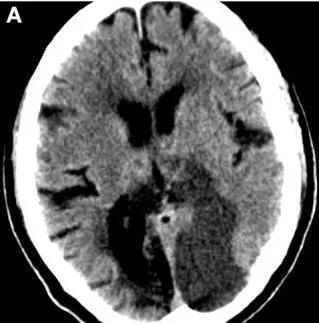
Acute ischemic infarct. Rostral to caudal (A-D) non-contrast computed tomographic axial slices of the head performed on this admission demonstrates loss of gray-white differentiation in the parasagittal left occipital lobe and sulcal effacement compatible with recent ischemia, as well as diffuse brainstem edema. Additional surrounding punctate foci of hyperattenuation suggest petechial hemorrhage.
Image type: radiology (ct)